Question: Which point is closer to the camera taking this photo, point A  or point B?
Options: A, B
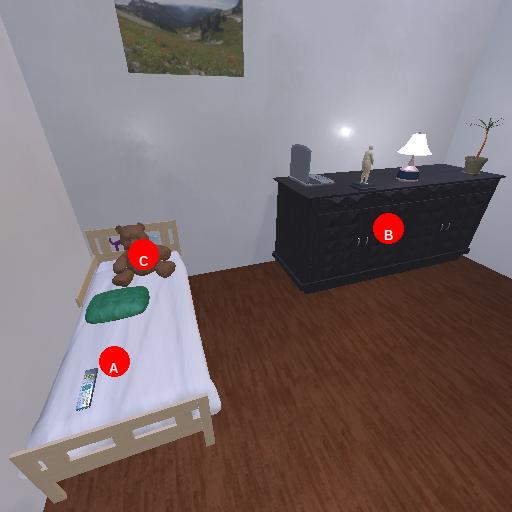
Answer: A